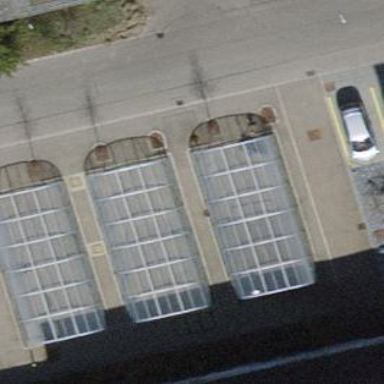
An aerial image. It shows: Informal bicycle parking area.